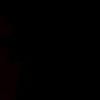
Label: space